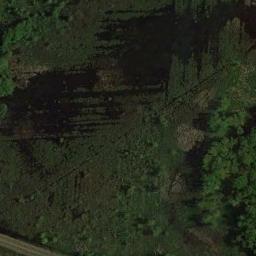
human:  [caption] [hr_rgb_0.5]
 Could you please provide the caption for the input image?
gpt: This meadow has dense grasses of different height and some trees .

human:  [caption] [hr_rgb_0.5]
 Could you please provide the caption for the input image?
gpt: There is a straight road and a winding path by the grass .

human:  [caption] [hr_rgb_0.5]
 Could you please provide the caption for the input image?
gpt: Many trees are on the meadow .

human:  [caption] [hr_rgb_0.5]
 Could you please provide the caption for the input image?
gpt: The lawn was covered with sparse grass, Bare brown ground, And some trees on the lawn .

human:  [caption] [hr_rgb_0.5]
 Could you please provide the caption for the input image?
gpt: There are some green trees on the green meadow .